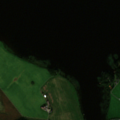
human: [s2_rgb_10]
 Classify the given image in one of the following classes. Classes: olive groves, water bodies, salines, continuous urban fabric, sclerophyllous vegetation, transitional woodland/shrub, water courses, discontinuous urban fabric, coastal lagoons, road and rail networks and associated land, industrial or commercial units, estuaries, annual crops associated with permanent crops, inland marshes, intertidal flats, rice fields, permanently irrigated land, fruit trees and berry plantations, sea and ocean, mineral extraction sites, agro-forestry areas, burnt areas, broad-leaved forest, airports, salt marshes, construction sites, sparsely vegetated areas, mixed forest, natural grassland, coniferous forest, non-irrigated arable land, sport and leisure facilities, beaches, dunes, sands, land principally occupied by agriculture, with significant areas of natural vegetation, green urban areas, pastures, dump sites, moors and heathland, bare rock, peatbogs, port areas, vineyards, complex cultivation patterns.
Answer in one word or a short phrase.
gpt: non-irrigated arable land, land principally occupied by agriculture, with significant areas of natural vegetation, mixed forest, water bodies